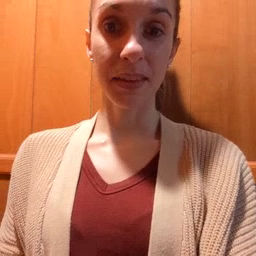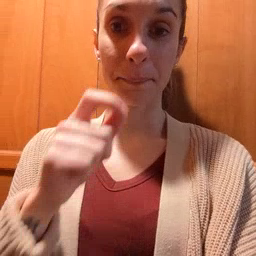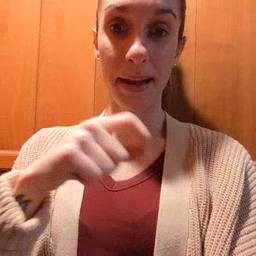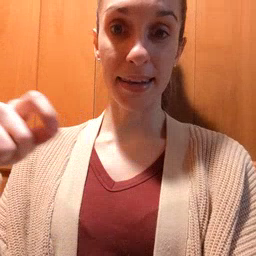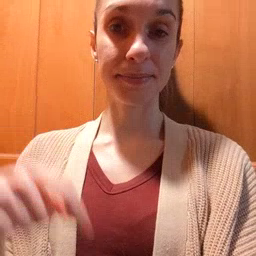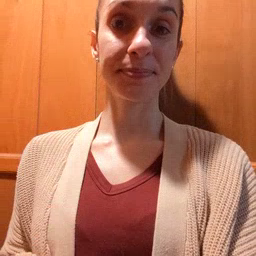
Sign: pen